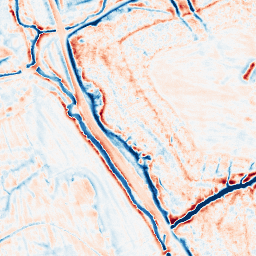
Category: edge_preserving
Decomposition family: bilateral
Decomposition parameters: d: 15
sigma_color: 75
sigma_space: 75
Upsampling method: bicubic
Upsampling parameters: scale: 8
Upsampling scale: 8